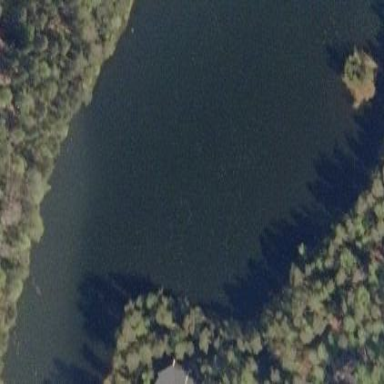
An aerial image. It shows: Pond with natural water.